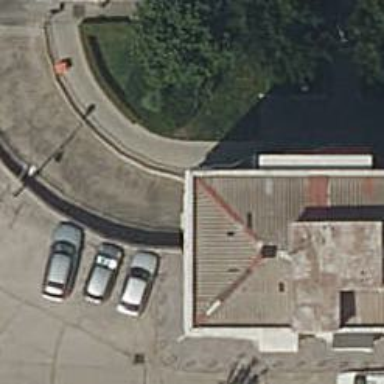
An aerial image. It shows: Parking area.